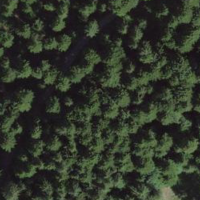
EUNIS habitat code: 43
Species observed at this site:
Anoplotrupes stercorosus
Equisetum sylvaticum
Silene dioica
Asplenium viride